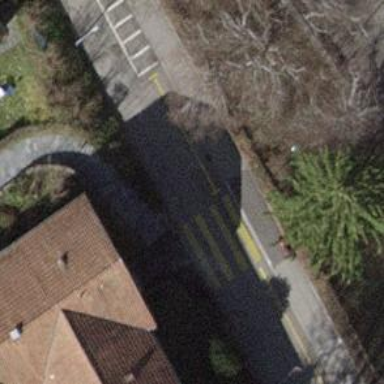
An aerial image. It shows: Uncontrolled zebra crossing on the road.